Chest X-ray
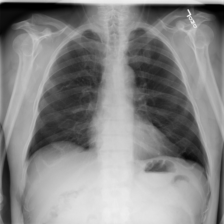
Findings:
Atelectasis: negative
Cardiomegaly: negative
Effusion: negative
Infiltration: negative
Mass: negative
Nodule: positive
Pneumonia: negative
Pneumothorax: negative
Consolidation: negative
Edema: negative
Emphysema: negative
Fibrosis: negative
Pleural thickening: positive
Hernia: negative